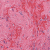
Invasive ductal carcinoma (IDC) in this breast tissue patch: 0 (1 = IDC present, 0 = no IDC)